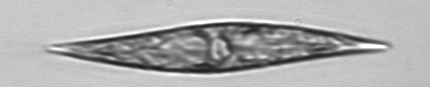
Label: Pleurosigma